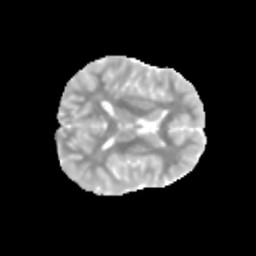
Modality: MD
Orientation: axial
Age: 9
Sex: female
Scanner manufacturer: siemens
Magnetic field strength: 3 T
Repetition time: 3.8 s
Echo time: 0.07 s